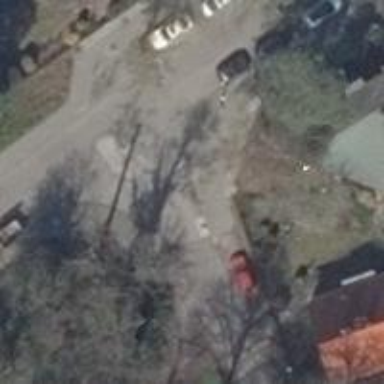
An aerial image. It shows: Residential road with asphalt surface and no sidewalk.